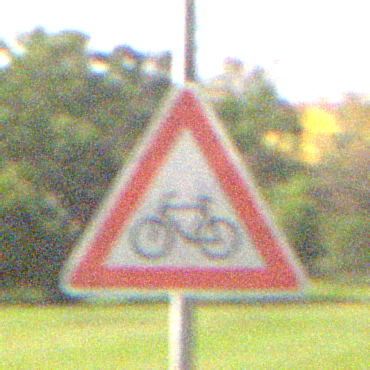
Verkehrszeichen: RadverkehrRechts
Umgebung: Outdoor, Nature
Tageszeit: Night
Wetter: Clear
Licht: Natural
Jahreszeit: NotSpecified
Kontrast: HighContrast